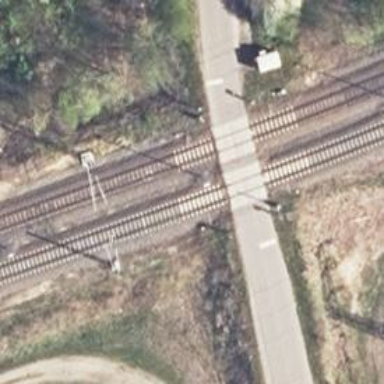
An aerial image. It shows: Level crossing along the railway.